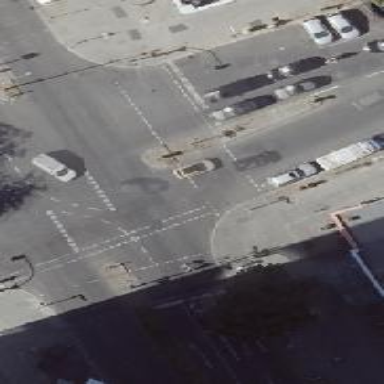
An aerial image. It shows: Asphalt footway with crossing equipped with traffic signals.